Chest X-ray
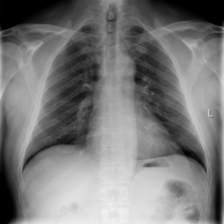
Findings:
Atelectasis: negative
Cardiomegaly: negative
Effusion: negative
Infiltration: negative
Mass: negative
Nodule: negative
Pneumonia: negative
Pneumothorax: negative
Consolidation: negative
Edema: negative
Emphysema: negative
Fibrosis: negative
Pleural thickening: negative
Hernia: negative